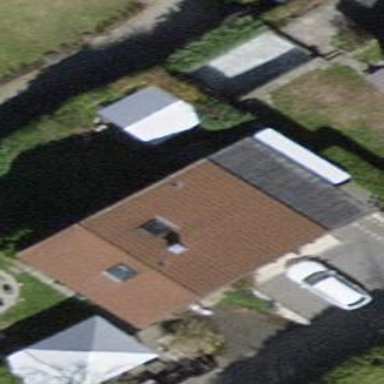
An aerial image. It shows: Detached building.